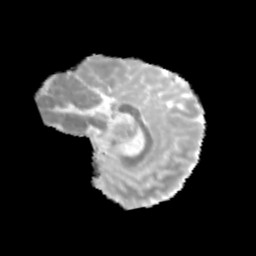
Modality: MD
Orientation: sagittal
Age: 11
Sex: male
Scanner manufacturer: siemens
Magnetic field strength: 3 T
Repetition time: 3.8 s
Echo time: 0.07 s